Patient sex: F
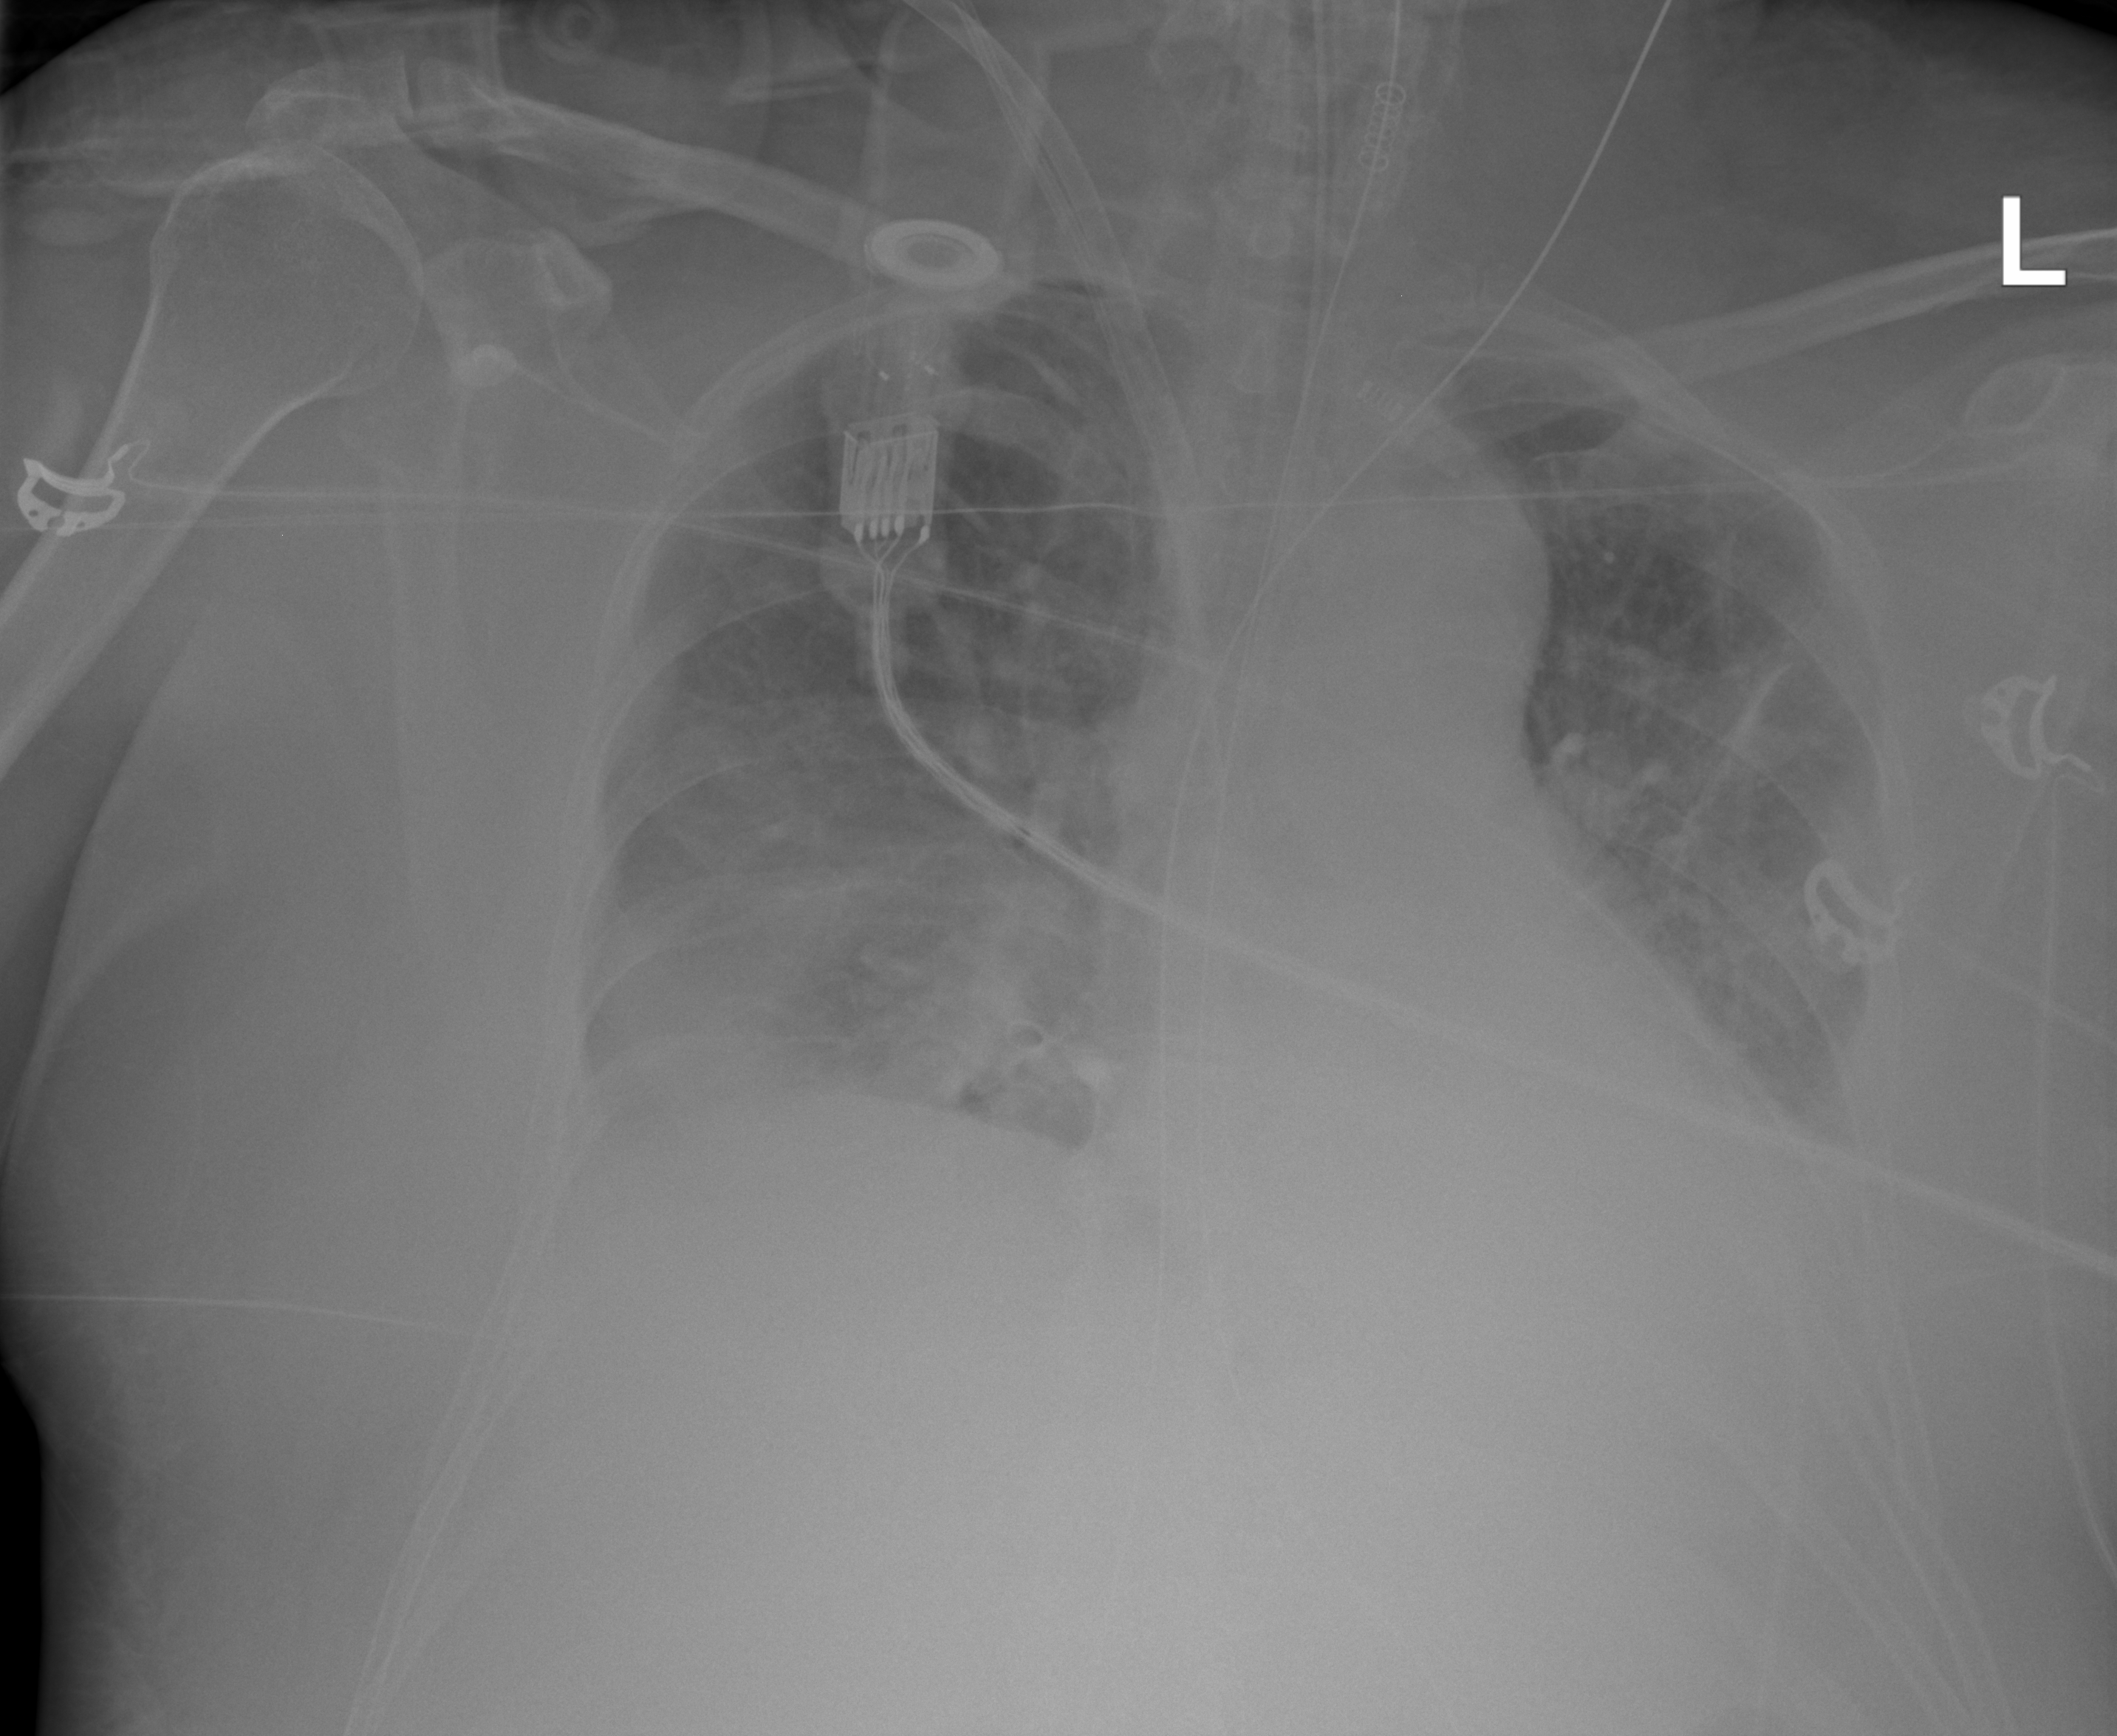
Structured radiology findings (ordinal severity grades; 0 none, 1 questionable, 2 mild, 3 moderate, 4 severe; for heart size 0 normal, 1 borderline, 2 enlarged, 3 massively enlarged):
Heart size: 0
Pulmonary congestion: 2
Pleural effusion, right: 2
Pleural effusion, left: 2
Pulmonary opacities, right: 2
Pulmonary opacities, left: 0
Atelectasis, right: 3
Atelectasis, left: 2